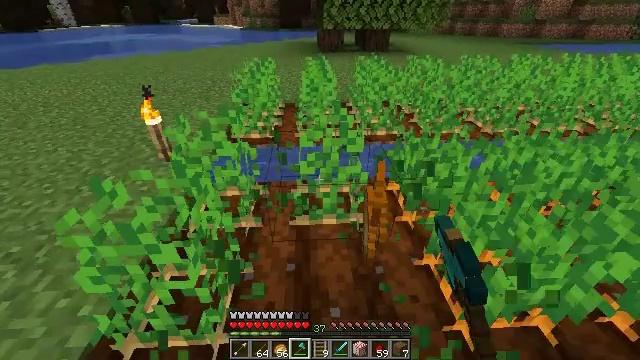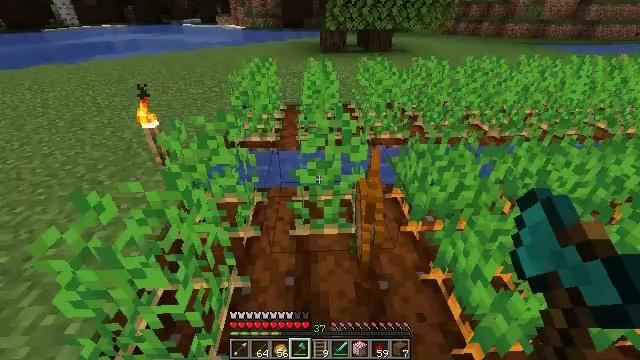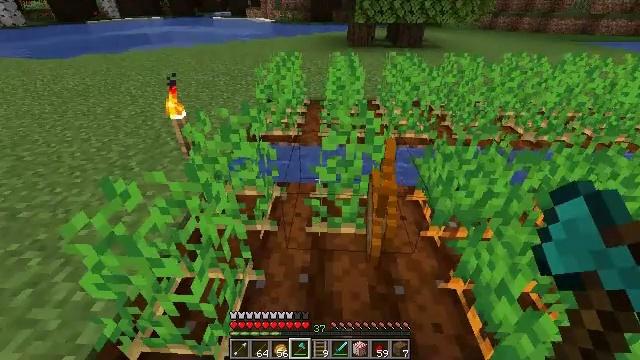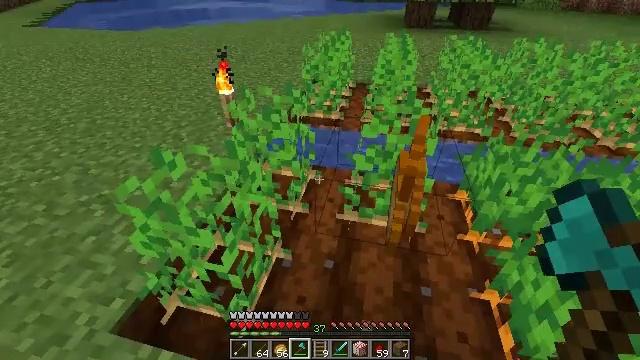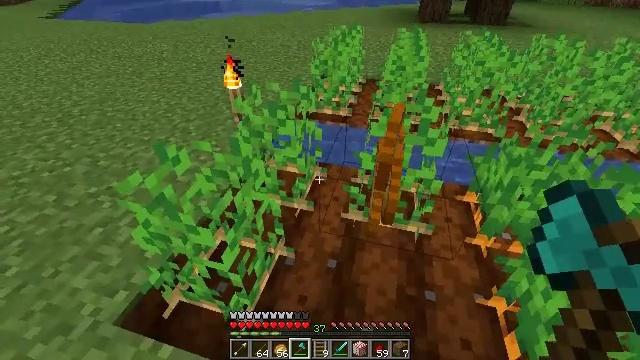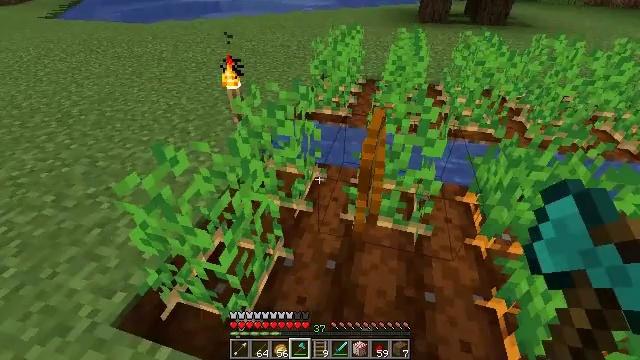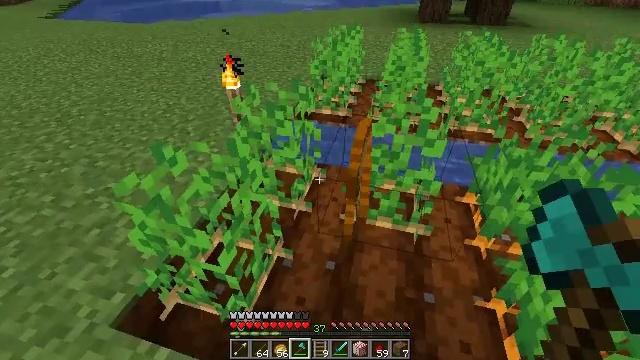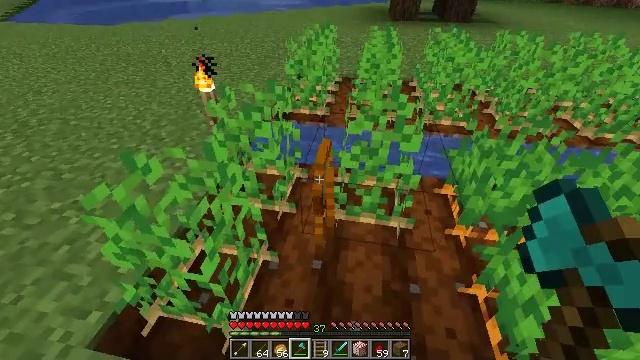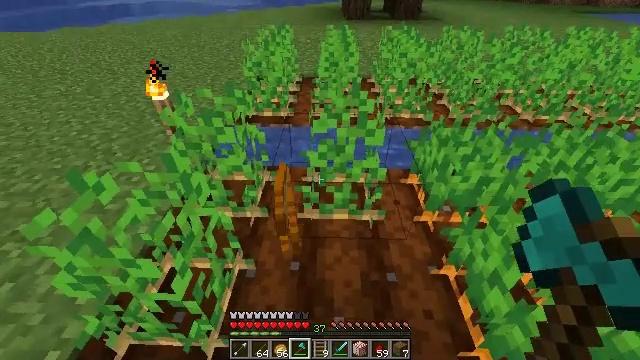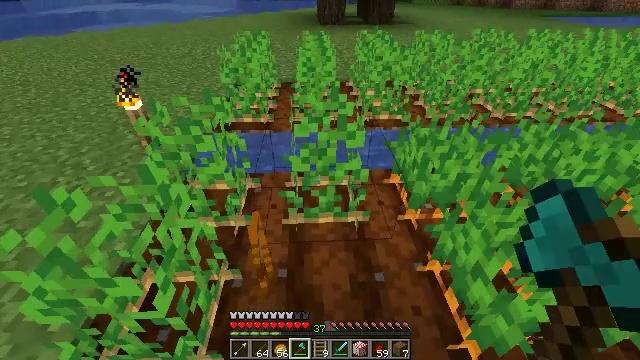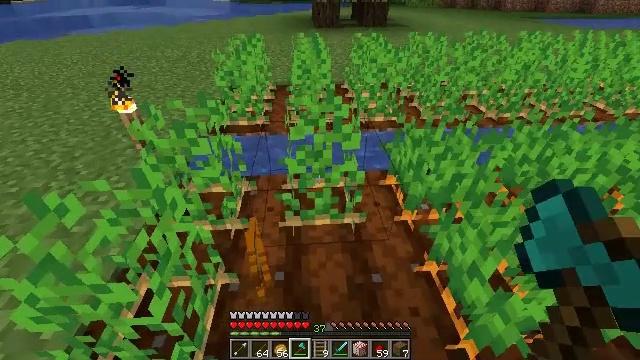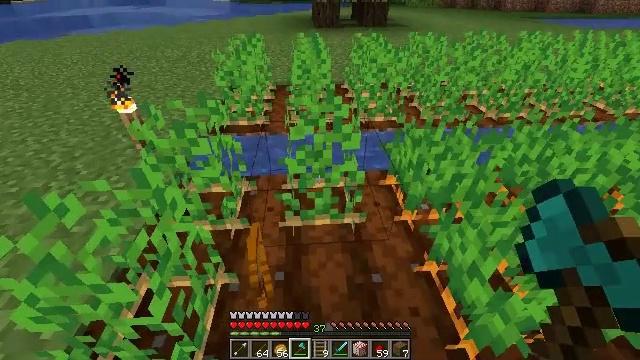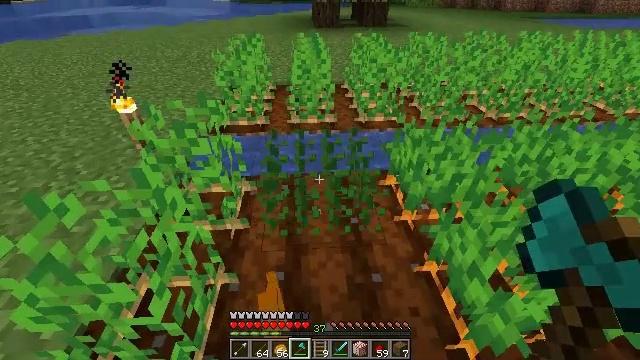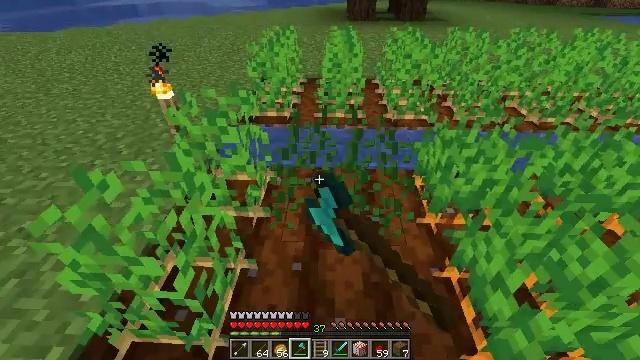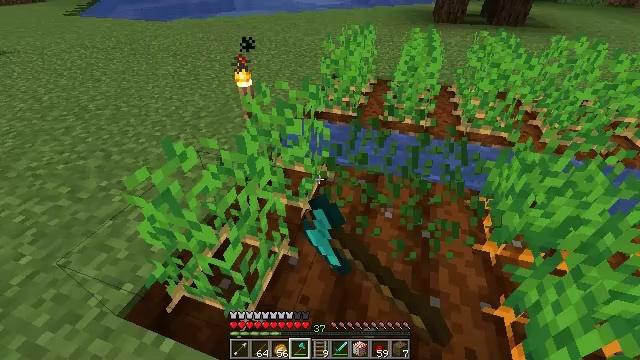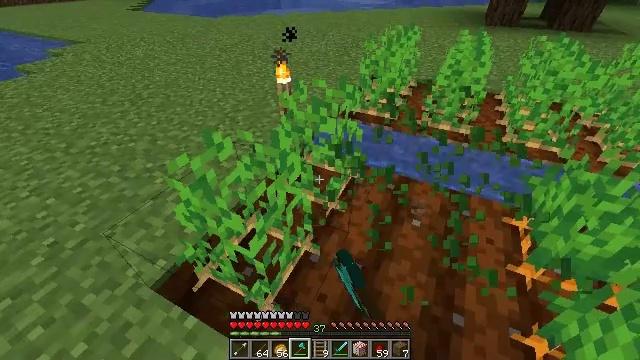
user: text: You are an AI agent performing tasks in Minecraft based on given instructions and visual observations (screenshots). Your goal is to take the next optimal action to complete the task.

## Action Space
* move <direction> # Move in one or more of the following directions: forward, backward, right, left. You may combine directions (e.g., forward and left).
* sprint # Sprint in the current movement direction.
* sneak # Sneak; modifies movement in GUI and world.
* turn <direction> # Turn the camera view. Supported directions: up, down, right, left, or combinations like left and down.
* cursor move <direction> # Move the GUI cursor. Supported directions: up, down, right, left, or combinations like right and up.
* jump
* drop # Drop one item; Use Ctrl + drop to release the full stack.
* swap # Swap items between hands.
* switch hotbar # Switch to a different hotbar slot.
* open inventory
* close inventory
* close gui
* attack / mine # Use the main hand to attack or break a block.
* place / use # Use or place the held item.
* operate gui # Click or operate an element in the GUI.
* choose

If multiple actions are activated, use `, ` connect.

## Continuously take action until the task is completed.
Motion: motion action
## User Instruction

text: Harvest potatoes.
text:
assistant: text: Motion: no_op
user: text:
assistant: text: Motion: turn left and down
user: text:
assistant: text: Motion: turn left and down
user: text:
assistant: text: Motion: turn left and down
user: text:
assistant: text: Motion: no_op
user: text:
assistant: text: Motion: no_op
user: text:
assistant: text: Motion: turn right
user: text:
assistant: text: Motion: turn right
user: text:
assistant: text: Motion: turn right
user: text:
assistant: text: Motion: turn right
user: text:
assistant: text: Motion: no_op
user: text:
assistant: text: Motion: attack / mine
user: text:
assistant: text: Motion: turn left and down, attack / mine
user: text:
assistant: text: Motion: turn left, attack / mine
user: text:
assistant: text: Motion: turn left
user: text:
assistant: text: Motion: attack / mine
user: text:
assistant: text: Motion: attack / mine
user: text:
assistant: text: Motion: turn down, attack / mine
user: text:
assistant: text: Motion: turn left and down
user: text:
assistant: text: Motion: turn left and down, attack / mine
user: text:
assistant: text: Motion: attack / mine
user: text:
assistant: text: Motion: attack / mine
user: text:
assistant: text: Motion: turn right
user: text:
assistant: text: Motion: move forward, turn right
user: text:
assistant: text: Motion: move forward, turn right and up
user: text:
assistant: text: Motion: move forward
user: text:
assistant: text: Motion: move forward
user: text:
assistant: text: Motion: move forward
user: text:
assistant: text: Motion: move forward
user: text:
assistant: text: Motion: move forward